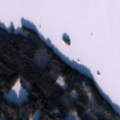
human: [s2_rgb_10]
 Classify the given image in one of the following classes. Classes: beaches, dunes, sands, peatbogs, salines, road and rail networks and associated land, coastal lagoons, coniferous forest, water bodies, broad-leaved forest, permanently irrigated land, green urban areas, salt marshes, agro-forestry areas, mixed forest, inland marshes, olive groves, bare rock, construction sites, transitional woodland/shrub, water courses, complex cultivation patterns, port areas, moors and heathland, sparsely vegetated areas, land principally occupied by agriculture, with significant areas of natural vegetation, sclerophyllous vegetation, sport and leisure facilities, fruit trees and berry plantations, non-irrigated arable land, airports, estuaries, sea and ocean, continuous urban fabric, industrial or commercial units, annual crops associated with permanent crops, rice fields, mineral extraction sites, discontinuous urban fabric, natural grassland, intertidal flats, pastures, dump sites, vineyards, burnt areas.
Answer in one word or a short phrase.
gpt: broad-leaved forest, coniferous forest, mixed forest, water bodies